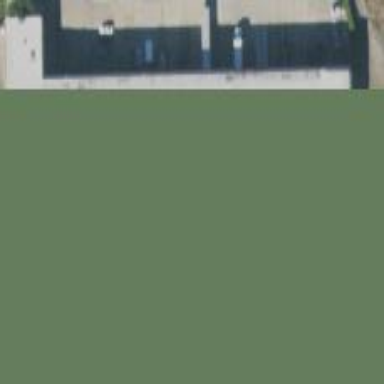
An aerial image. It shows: Warehouse.